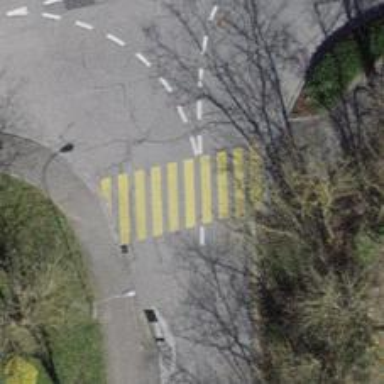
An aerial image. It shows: Pedestrian crossing with zebra markings on footway.